Question: > Error: The type 'MailAddress' is defined in an assembly that is not referenced. You must add a reference to assembly 'System.Net.Mail, Version=1.0.0.0, Culture=neutral, PublicKeyToken=null'.

'''
var myMessage = new SendGrid.SendGridMessage();
myMessage.AddTo(model.To);
myMessage.From = new System.Net.Mail.MailAddress(model.From, model.Subject);
myMessage.Subject = model.Subject;
myMessage.Text = model.TextBody;
myMessage.Html = model.HtmlBody;
'''
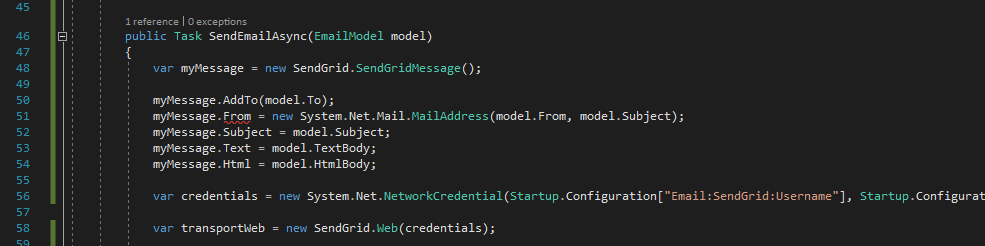
Answer: The 'From' property of the 'SendGridMessage' class is a type of 'EmailAddress' class which is in 'Sendgrid.Helpers.Mail' namespace . But your are assigning a different type here
'''
myMessage.From = new System.Net.Mail.MailAddress(model.From, model.Subject);
'''
I think you are using the incorrect nuget package for .net core . The correct updated nuget package for Sendgrid with V3 api which is compatible with .NET Core is available at the below link (v 9.9.0) .
<URL>
Check the sample code below to send email with V3 api using the MailHelper class
'''
var apiKey = Environment.GetEnvironmentVariable("NAME_OF_THE_ENVIRONMENT_VARIABLE_FOR_YOUR_SENDGRID_KEY");
var client = new SendGridClient(apiKey);
var from = new EmailAddress("test@example.com", "Example User");
var subject = "Sending with SendGrid is Fun";
var to = new EmailAddress("test@example.com", "Example User");
var plainTextContent = "and easy to do anywhere, even with C#";
var htmlContent = "<strong>and easy to do anywhere, even with C#</strong>";
var msg = MailHelper.CreateSingleEmail(from, to, subject, plainTextContent, htmlContent);
var response = await client.SendEmailAsync(msg);
'''
Check the link below for more examples
<URL>
You can find a similar issue here
<URL>